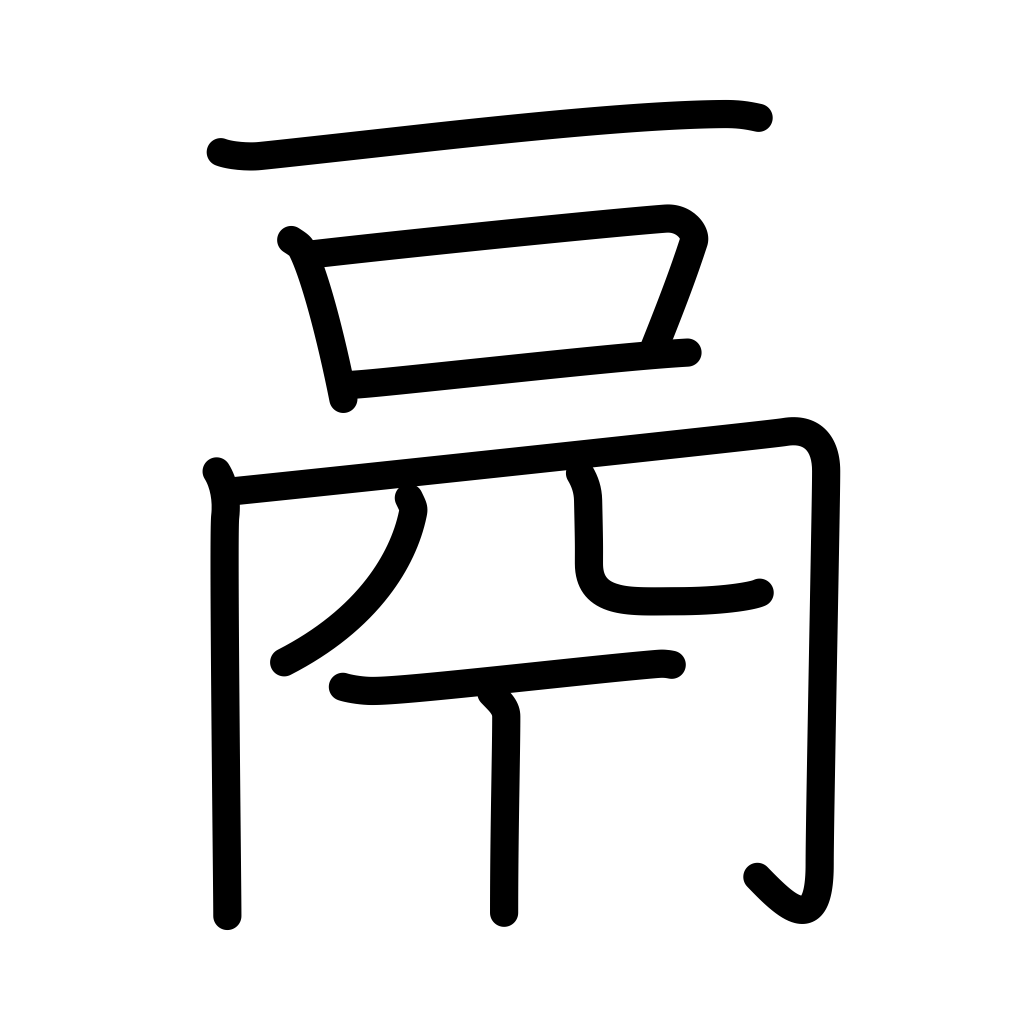
Meaning: tripod